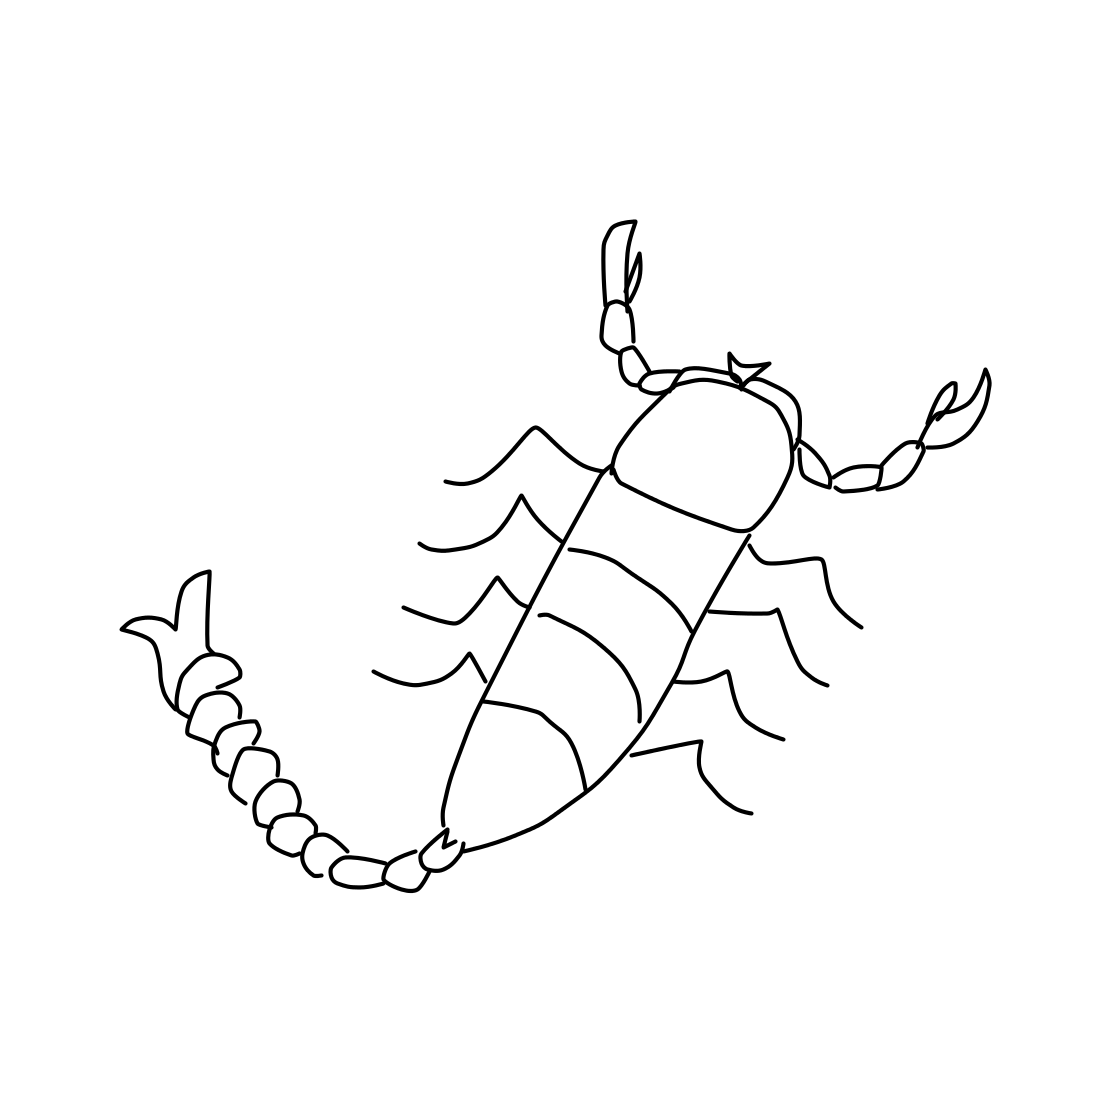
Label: scorpion